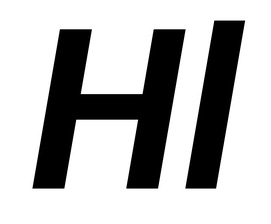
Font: Roboto-Italic_Bold_Italic